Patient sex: M
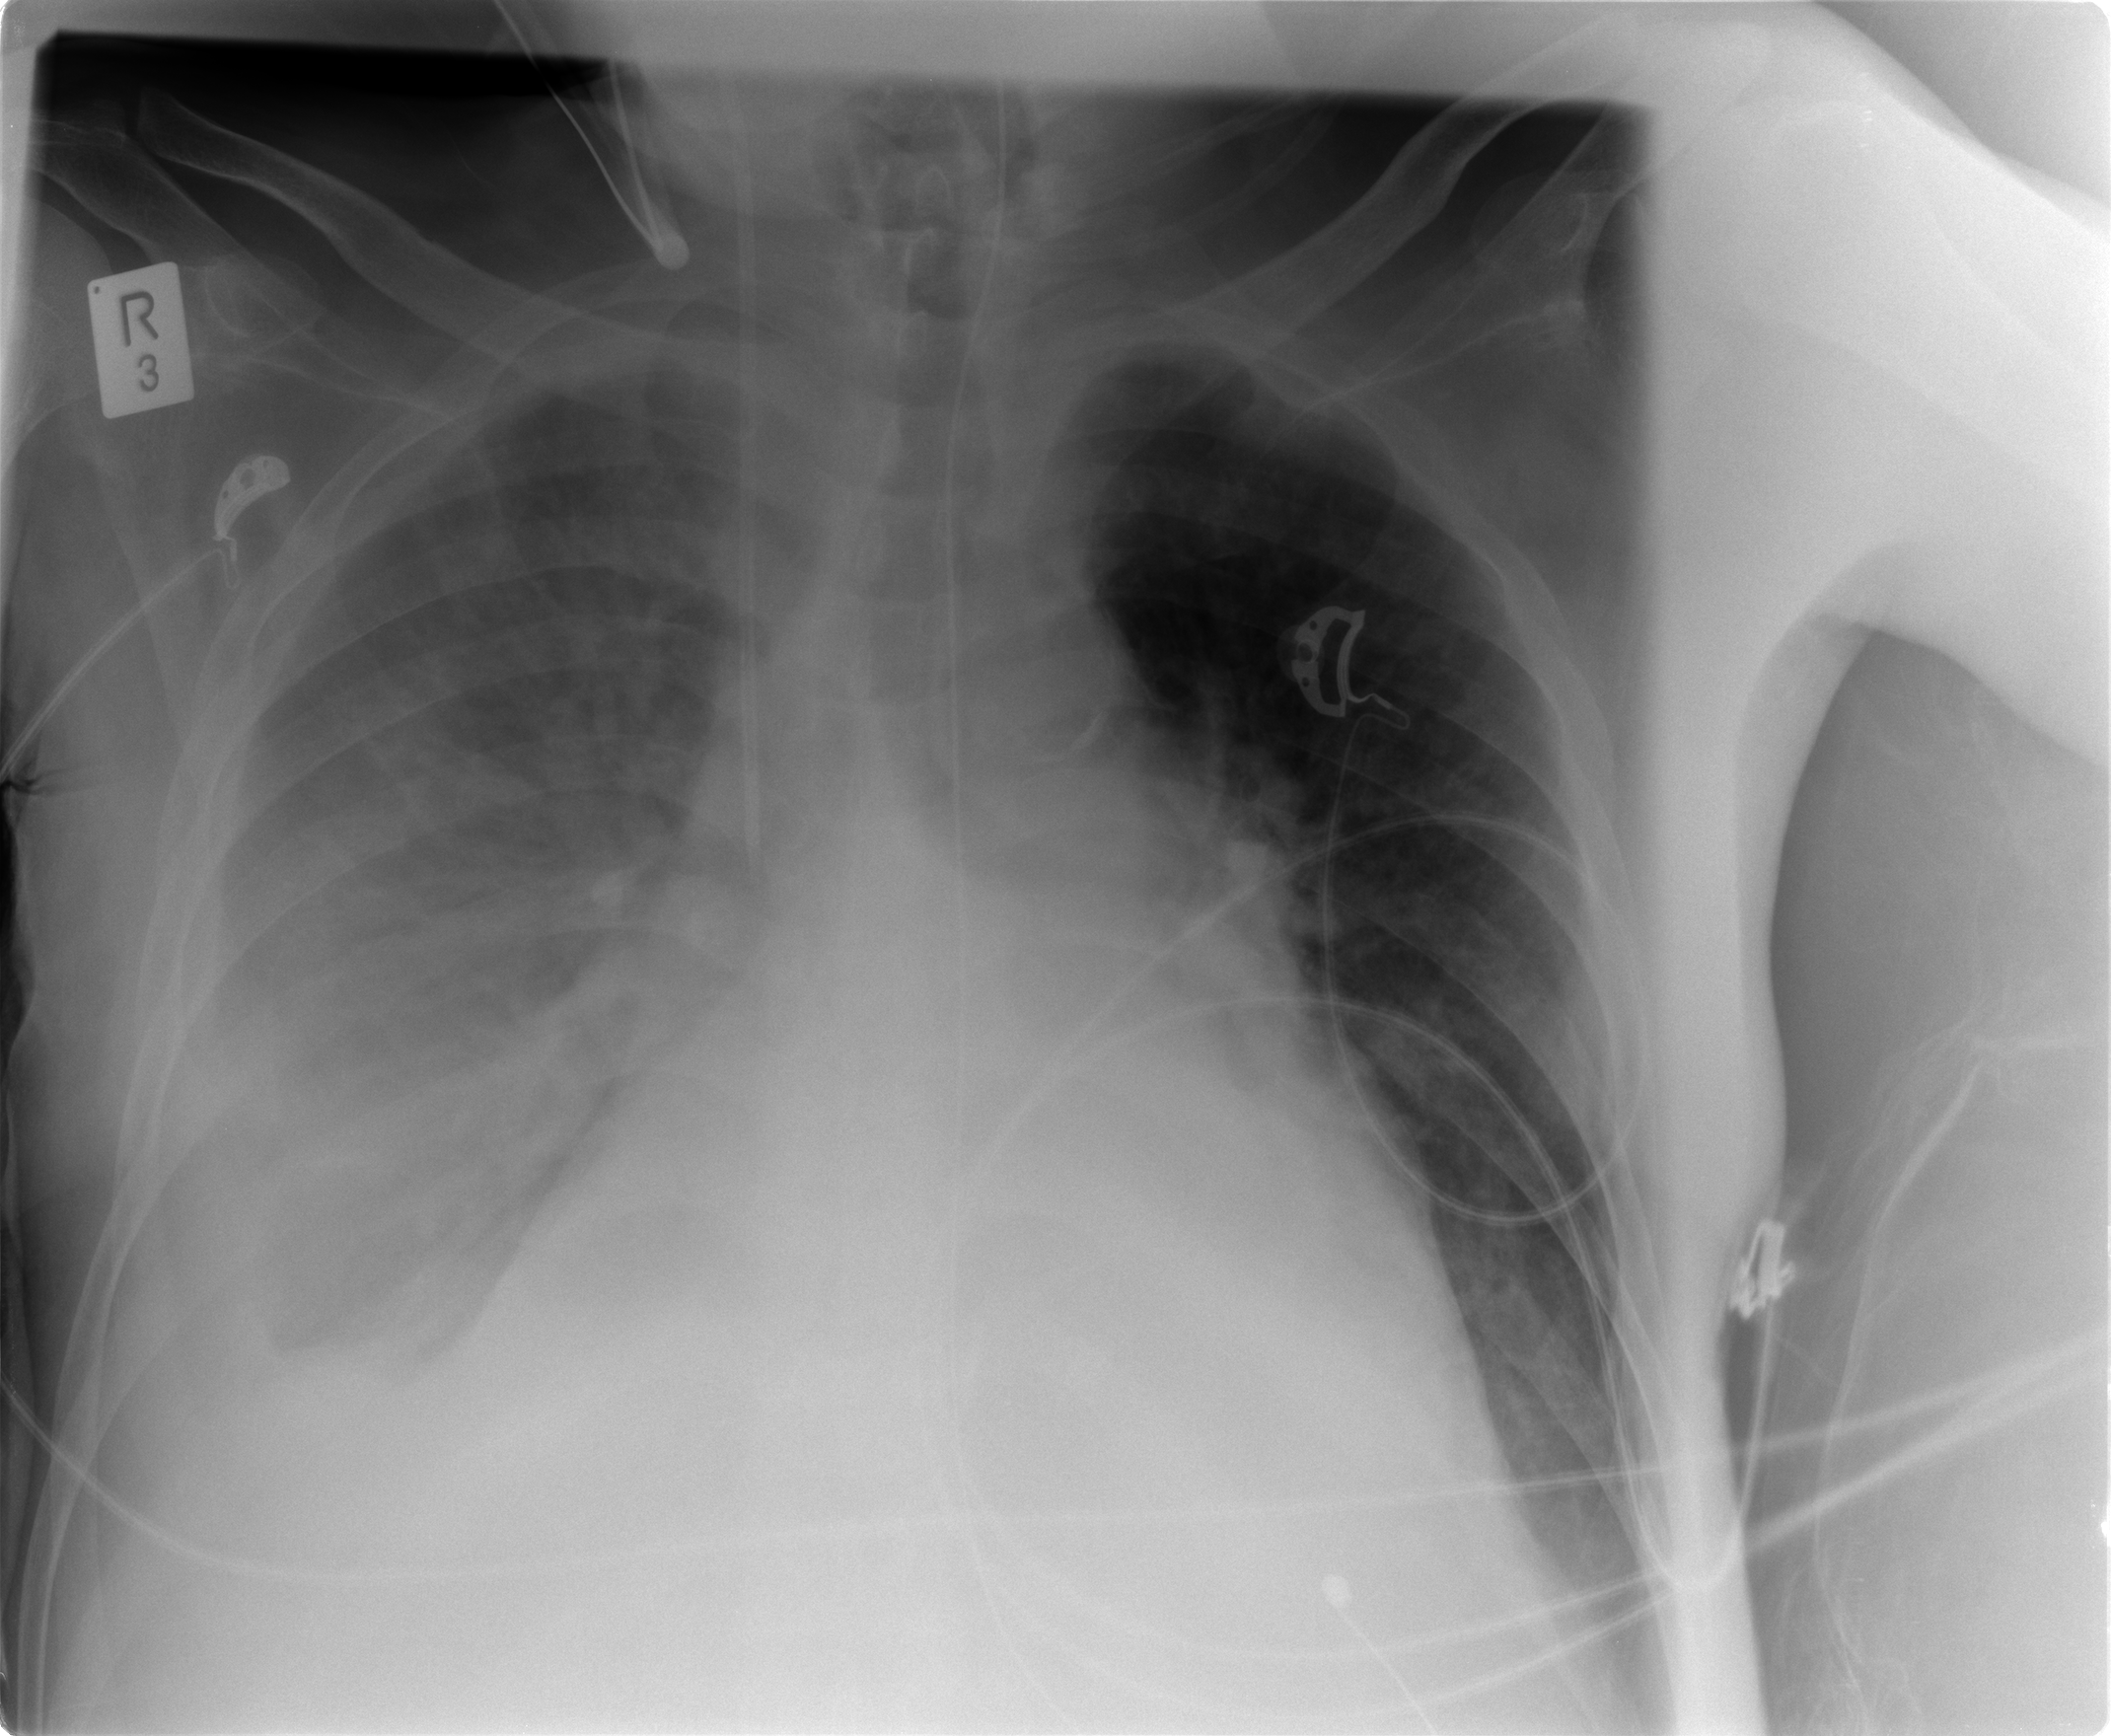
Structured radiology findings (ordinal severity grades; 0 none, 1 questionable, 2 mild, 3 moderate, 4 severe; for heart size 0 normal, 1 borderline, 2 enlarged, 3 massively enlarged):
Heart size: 2
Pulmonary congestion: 2
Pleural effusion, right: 3
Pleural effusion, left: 1
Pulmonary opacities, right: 2
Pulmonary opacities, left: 1
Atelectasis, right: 3
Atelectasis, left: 1